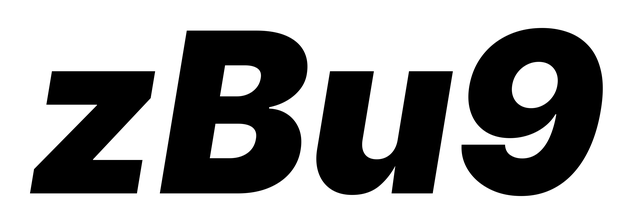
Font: Inter-Italic_Black_Italic